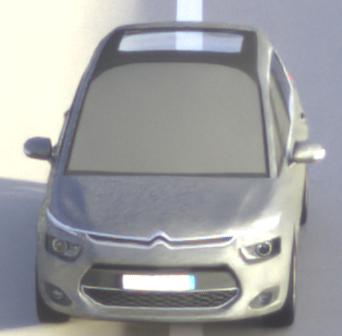
Make: Citroen
Model: Grand C4 Picasso VTi 120
Detailed model: Grand C4 Picasso (II)
Model produced from: 2013/10
Model produced until: 2015/02
Doors: 5
Color: gray
Road condition: dry road
Daytime: morning or afternoon
Contrast: medium contrast